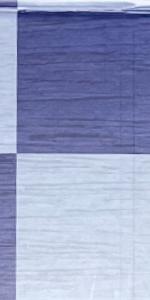
Label: Empty